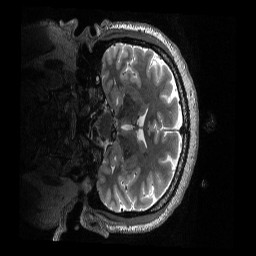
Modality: T2w
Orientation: coronal
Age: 48
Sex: male
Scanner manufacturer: siemens
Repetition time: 3.2 s